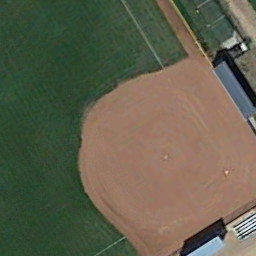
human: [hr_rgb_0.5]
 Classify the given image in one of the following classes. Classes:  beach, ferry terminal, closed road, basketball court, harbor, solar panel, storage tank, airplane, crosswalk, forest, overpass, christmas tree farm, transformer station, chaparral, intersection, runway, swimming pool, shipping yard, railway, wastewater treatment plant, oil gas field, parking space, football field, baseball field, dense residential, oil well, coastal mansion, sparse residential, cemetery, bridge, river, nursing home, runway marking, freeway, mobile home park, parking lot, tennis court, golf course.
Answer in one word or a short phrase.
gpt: baseball field